Question: I have created a queue and also given the permission as (*).
The URL of my queue is <URL>
When I hit this URL it always gives the output as '<UnknownOperationException/>'
. I checked the Chrome console it shows me following error. Can anybody suggest what is the issue ? Or it is a bug ?

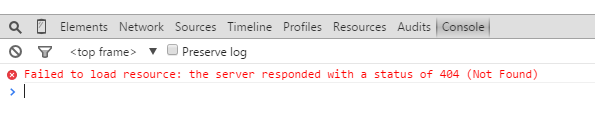
Answer: This is not POST request. It is GET. The API endpoint is like this
'''
http://sqs.us-east-1.amazonaws.com/<PHONE>/testQueue/
?Action=ReceiveMessage
&WaitTimeSeconds=10
&MaxNumberOfMessages=5
&VisibilityTimeout=15
&AttributeName=All;
&Version=2012-11-05
&Expires=2013-10-25T22%3A52%3A43PST
&AUTHPARAMS
'''
I was not mentioning the request parameters so not getting the result. That was the issue.